Question: I am overriding my console.log to work only in debug mode like this
'''
preservedConsoleLog = console.log
console.log = () ->
preservedConsoleLog.apply(console, arguments) if MyProject.debug
'''
This works fine but I still have one concern. While Chrome dev tools outputs the console results, it only points to the override definition I listed above.

Any ideas?
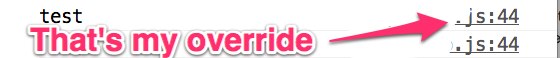
Answer: Alter it so it only alters console.log if debug isn't enabled, like so:
'''
if(!MyProject.debug){
console.log=(function(){});
}
'''
And the issue should disappear.